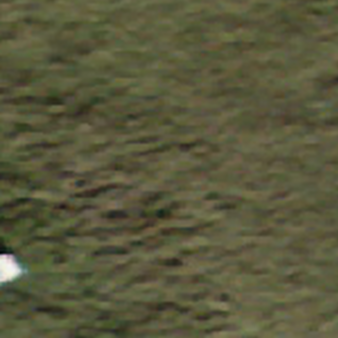
Label: other